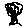
Label: tree